Aerial crown-view tile of a tropical tree (Barro Colorado Island, Panama), acquired 20240918:
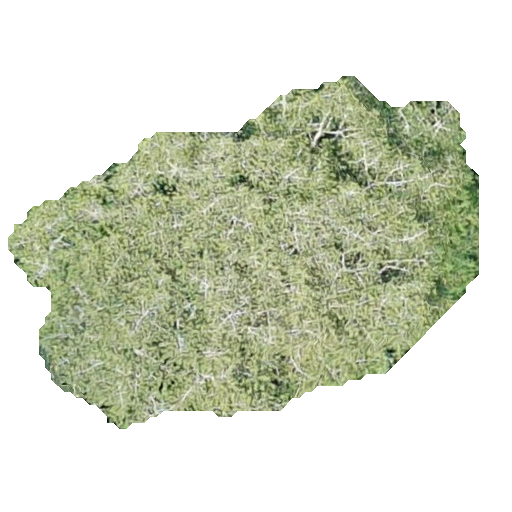
Species: Virola surinamensis
GBIF accepted scientific name: Virola surinamensis
Crown area: 177.191 m²